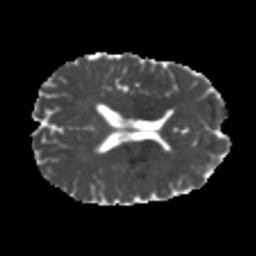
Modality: MD
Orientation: axial
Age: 21
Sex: male
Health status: healthy
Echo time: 0.074 s